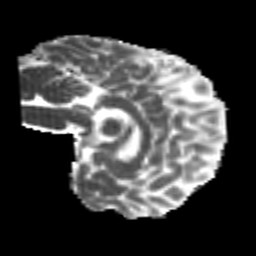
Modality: MD
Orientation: sagittal
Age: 23
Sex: male
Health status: healthy
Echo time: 0.074 s